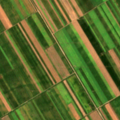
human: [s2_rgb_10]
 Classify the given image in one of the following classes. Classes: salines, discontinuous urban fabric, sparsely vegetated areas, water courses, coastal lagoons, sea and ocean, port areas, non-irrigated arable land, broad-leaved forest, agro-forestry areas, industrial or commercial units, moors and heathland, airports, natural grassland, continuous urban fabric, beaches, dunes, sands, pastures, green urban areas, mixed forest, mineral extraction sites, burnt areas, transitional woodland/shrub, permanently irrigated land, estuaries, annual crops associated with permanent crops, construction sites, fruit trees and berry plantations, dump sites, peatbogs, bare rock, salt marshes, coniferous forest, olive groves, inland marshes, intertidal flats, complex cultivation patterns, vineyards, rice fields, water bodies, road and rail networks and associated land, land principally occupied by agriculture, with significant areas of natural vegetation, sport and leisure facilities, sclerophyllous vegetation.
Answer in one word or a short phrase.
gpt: non-irrigated arable land